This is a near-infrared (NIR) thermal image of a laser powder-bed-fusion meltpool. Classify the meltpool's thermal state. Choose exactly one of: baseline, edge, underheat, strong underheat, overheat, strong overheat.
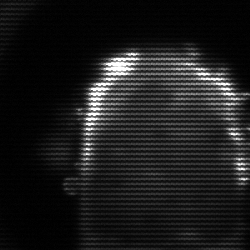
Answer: baseline